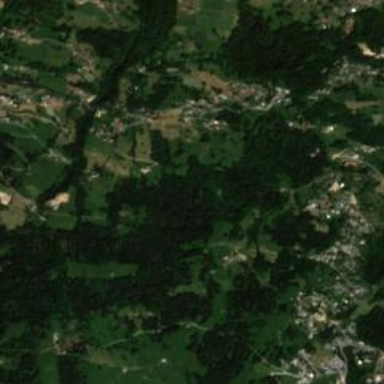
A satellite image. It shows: Small hamlet.